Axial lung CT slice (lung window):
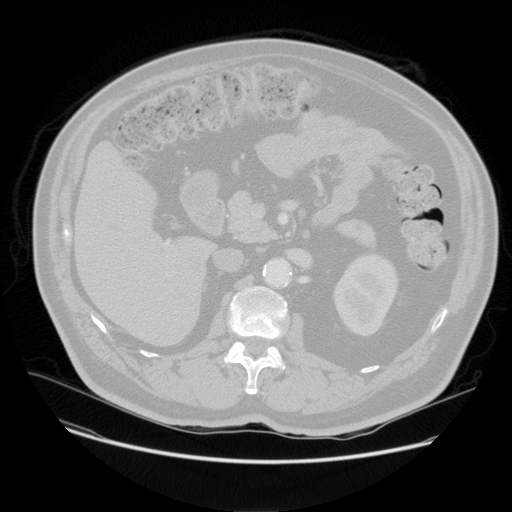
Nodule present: no